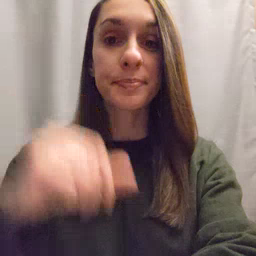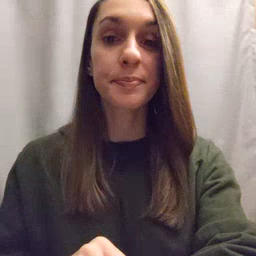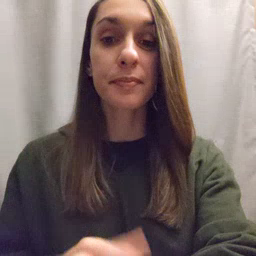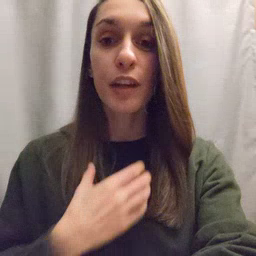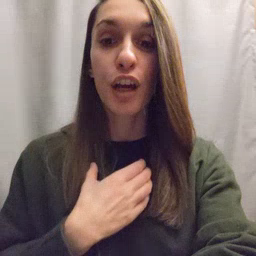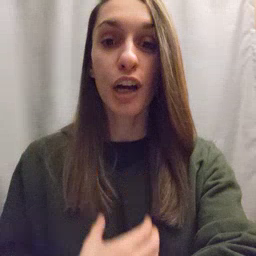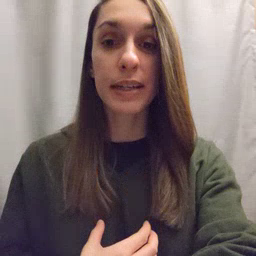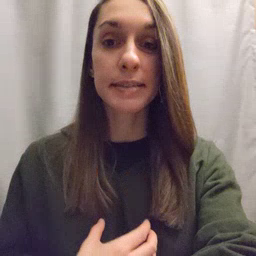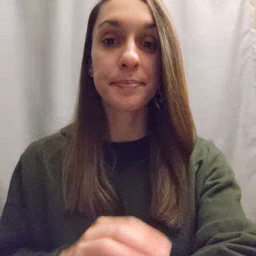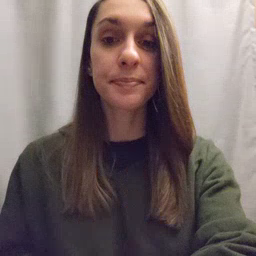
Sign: hungry